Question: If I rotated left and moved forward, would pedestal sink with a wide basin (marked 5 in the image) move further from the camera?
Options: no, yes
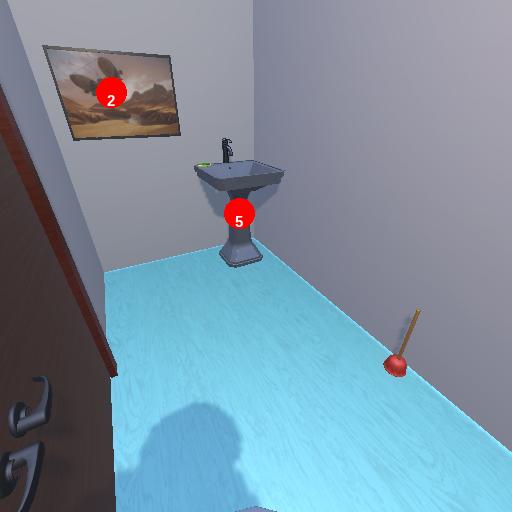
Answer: no